Question: I need to use input, checkbox, and radio button, and I have a mat-toolbar at the top of my page. When I scroll down, all of these component go above the toolbar.
I tried to play with the z-index property for all of the components, but it don't work.

In red you can see my toolbar, and the radio and checkbox below. The labels are below as I need.
There you have a workspace for more details, but the problem is resolved
<URL>
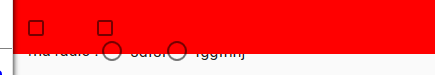
Answer: Okay sorry, while I put some code on a stackblitz project to put it in (I can put the whole app, not allowed) I saw my error:
My toolbar was in a component, I put a z-index style on my toolbar inside my component.
While I'm puting my code on stackblitz, I don't had the problem so I try to put my z-ibdex on my component too and it work.
Thanks guys for your time and sorry for having waste it